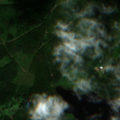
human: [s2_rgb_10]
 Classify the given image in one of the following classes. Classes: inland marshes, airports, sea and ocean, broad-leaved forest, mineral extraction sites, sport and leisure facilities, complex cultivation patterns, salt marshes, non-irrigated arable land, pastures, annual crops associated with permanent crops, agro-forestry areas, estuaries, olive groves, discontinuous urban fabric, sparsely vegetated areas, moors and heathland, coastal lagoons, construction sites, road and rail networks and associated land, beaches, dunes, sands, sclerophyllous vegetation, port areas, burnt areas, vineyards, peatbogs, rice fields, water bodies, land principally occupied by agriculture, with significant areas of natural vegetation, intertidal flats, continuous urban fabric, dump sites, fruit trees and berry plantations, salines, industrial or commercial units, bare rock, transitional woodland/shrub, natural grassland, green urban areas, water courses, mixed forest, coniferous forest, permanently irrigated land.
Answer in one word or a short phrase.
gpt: broad-leaved forest, coniferous forest, mixed forest, transitional woodland/shrub, water bodies